Question: I should write a function which calculates amount of leaves in the given tree. Before writing algorithm, I want to be sure about my representation.

For this tree, my representation is:
'''
(define liste
(list '5 (list '1 (list '8) (list '2 (list '1) (list '9))) (list '10)
(list '4 (list '9))))
'''
Is that correct?
My other question is that do I need any parameter except list for this function?
Btw, I know that I don't need to write 'list' every time but this looks more clear for me.
'''
(define (howmany L)
(if (empty? L)
0
(if (= (length L) 1)
(+ 1 (howmany (cdr L)))
(if (= (length (car (cdr L))) 1)
(+ 1 (howmany (cdr L)))
(howmany (cdr L))))))
'''
When I call '(howmany (list-ref liste 1))', it returns 2. However, it should return 3.
When I call '(howmany (list-ref liste 2))', it retursn 1. Fine.
When I call '(howmany (list-ref liste 3))', it returns 2. It should return 1. (
What's my mistake?
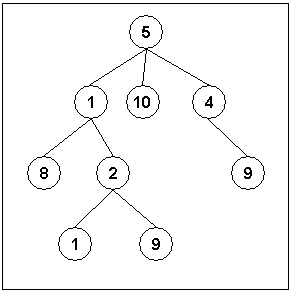
Answer: Indenting the expression to mimick the graphical representation of the tree reveals that your expression is correct:
'''
(define liste
(list 5
(list 1
(list 8)
(list 2
(list 1)
(list 9)))
(list 10)
(list 4
(list 9))))
'''
A shorter way to a structural equivalent value is:
'''
'(5
(1
(8)
(2
(1)
(9)))
(10)
(4
(9)))
'''
Your 'sum-of-leaves' function does not need more parameters, but if you want to use an accumulator, you can write:
'''
(define (sum tree)
(sum-it tree 0))
(define (sum-it tree sum-so-far)
...)
'''